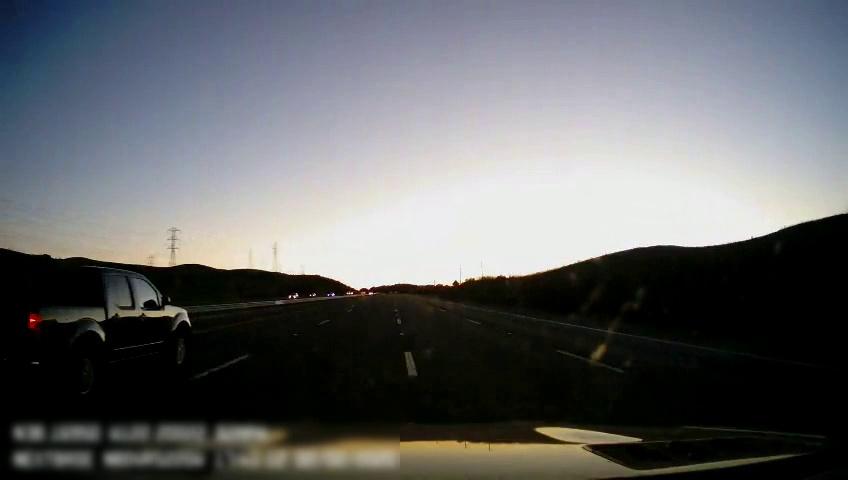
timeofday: Dusk/Dawn/Twilight
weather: Sunny
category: Drivable Space
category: Vehicles | Truck
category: Vehicles | SUV
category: Lanes | Alternate Lane
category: Lanes | Current Lane
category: Lanes | Current Lane
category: Lanes | Alternate Lane
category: Lanes | Alternate Lane